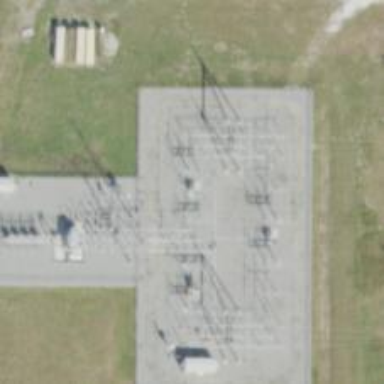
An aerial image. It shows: Switch used for power control.